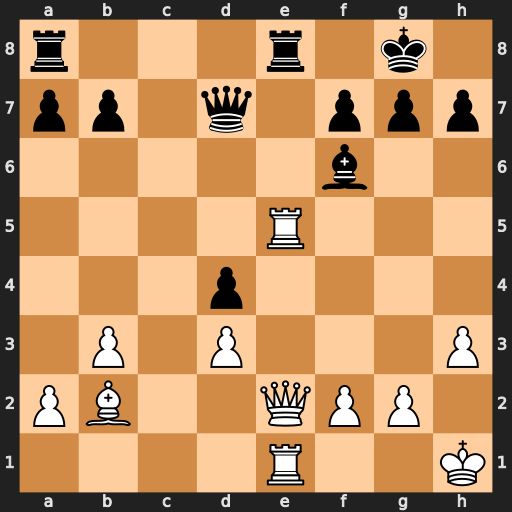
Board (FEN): r3r1k1/pp1q1ppp/5b2/4R3/3p4/1P1P3P/PB2QPP1/4R2K
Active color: w
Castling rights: -
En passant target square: -
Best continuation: Rxe8+ Rxe8 Qxe8+ Qxe8 Rxe8#